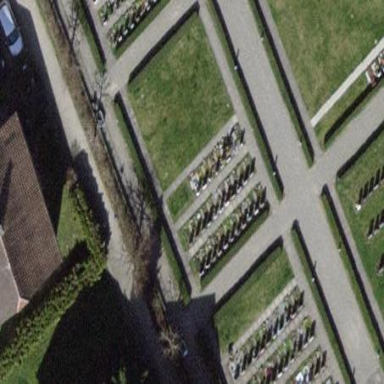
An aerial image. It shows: Graveyard.